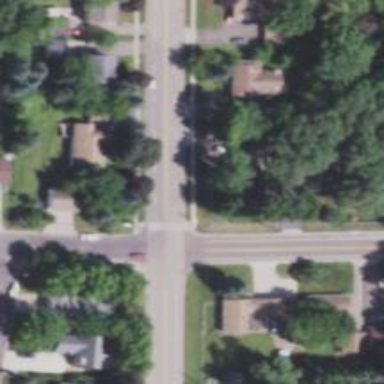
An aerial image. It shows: Road with stop sign.